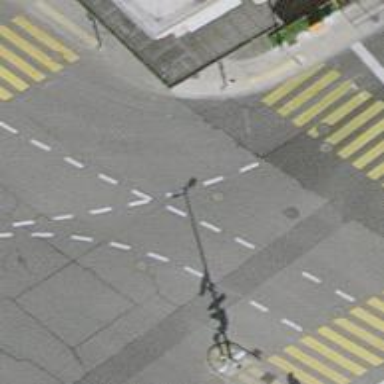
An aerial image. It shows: Road with traffic signals.